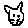
Label: cat